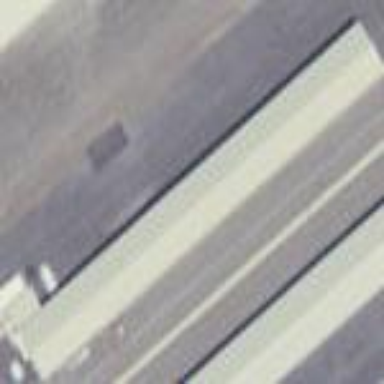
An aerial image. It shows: Hangar building at the airport.